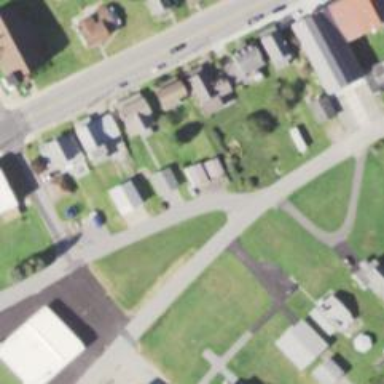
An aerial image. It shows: Alley classified as service road.